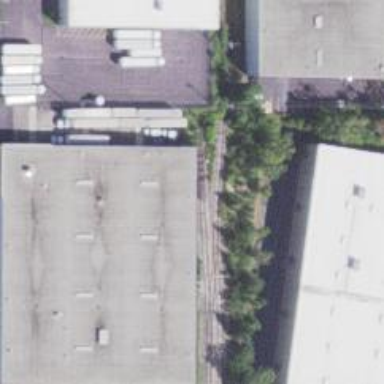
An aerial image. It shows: Rail spur service.